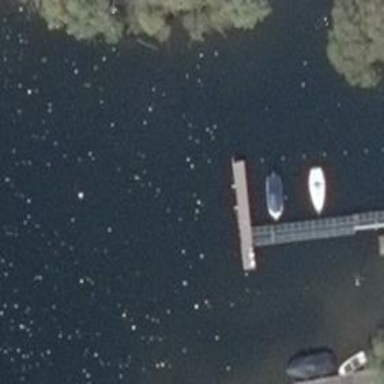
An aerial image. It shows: Man-made pier.